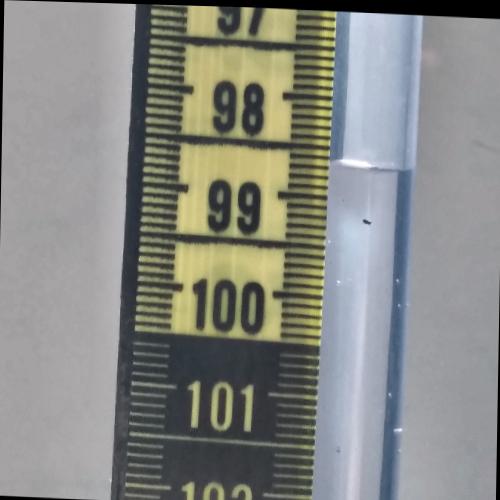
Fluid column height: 98.7 cm